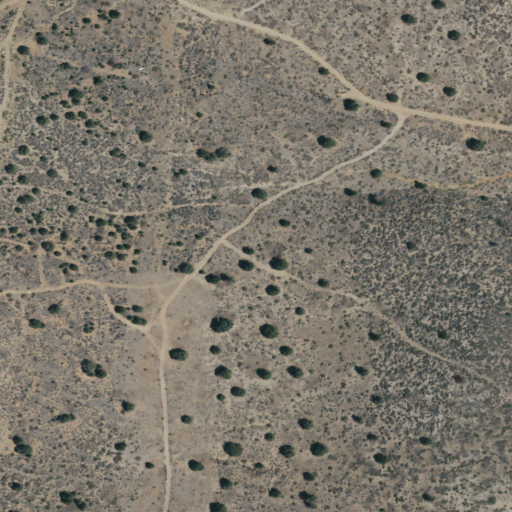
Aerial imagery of valley in California named Spring Canyon containing only shrub